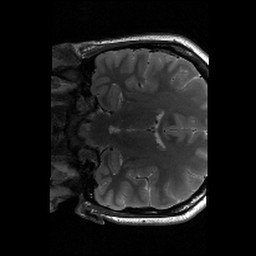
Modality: T2w
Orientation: coronal
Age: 21
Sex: female
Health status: healthy
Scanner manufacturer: siemens
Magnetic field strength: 3 T
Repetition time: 6 s
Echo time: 0.064 s